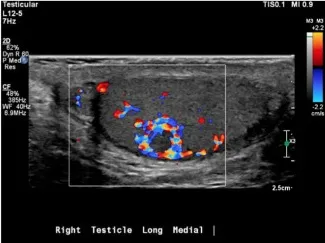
(A) Scrotal ultrasound demonstrating long view of the medial right testicle with echogenic, heterogeneous, and well-circumscribed mass.
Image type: radiology (ultrasound)